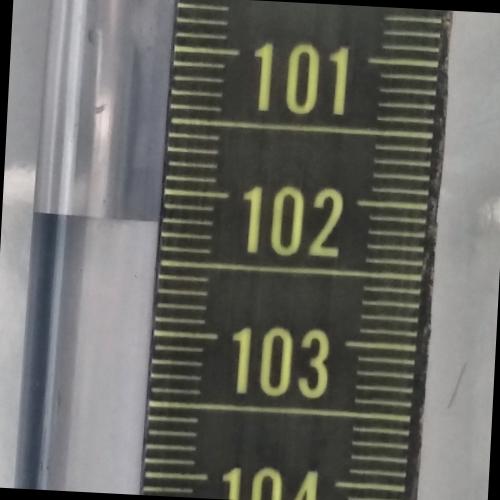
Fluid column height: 102.2 cm